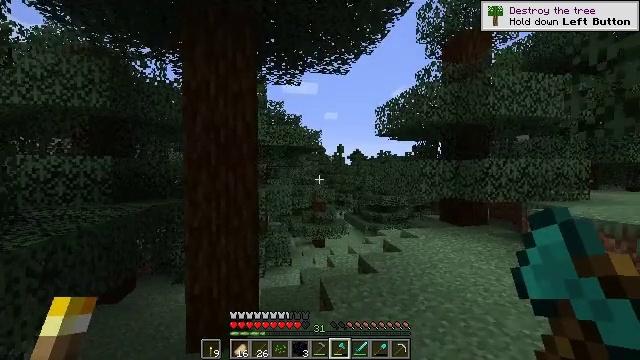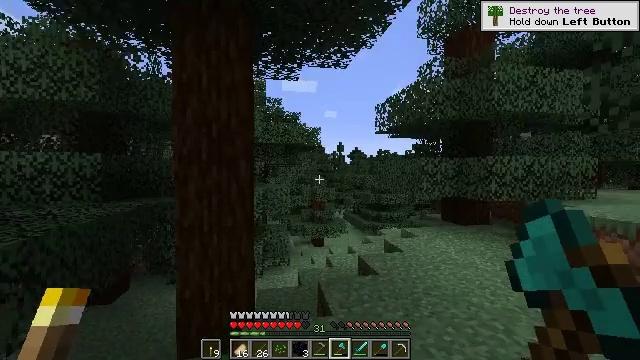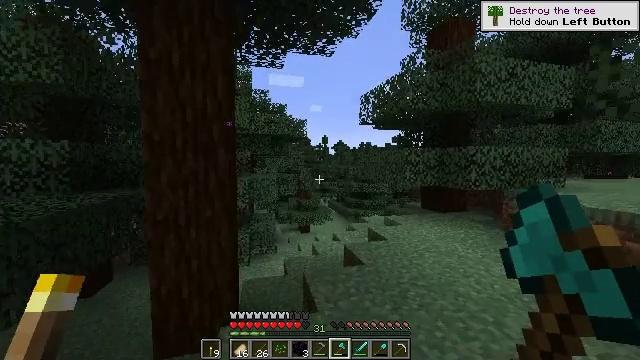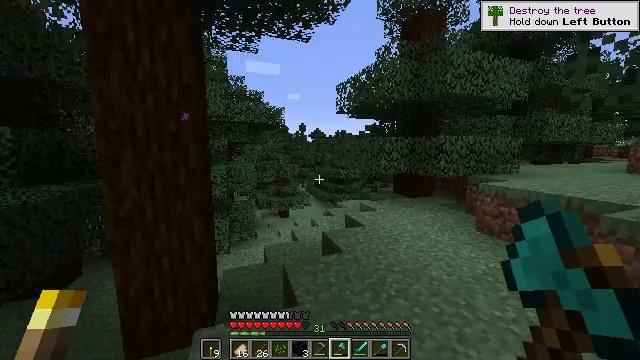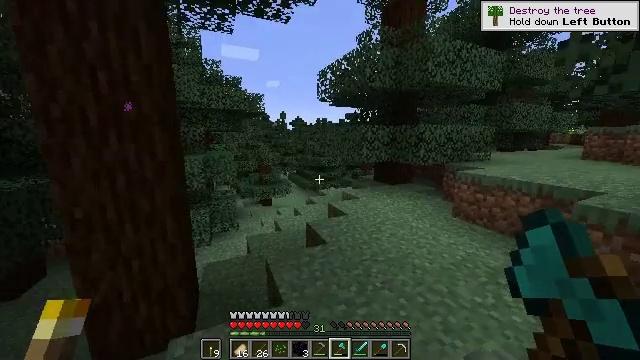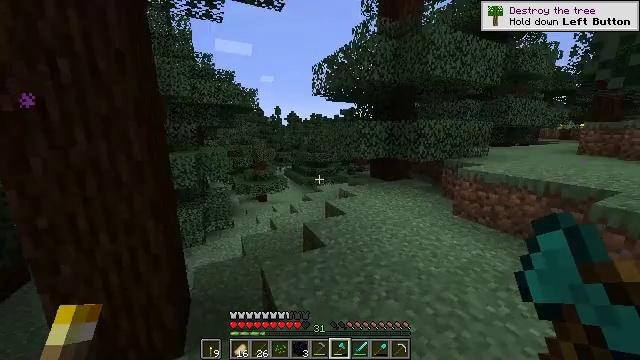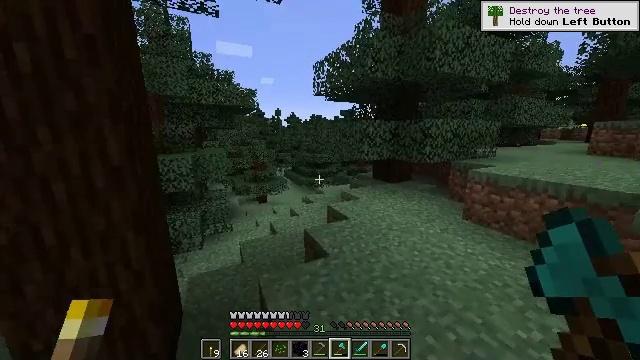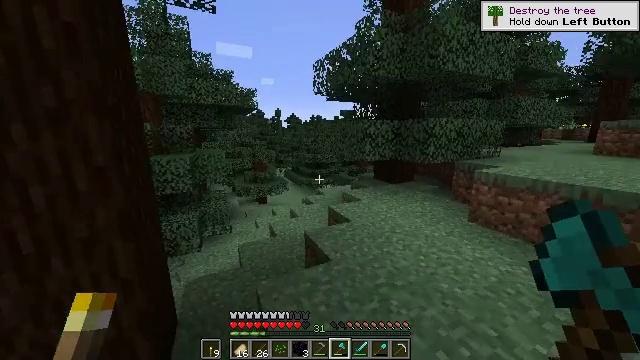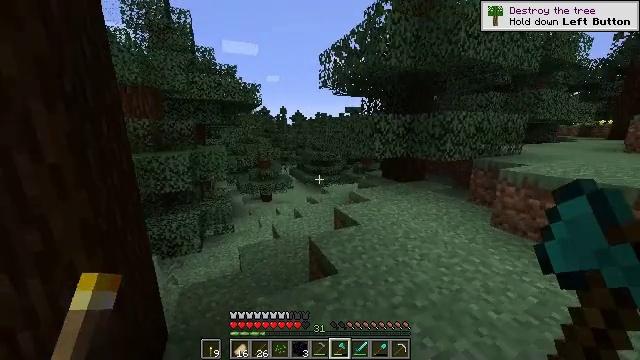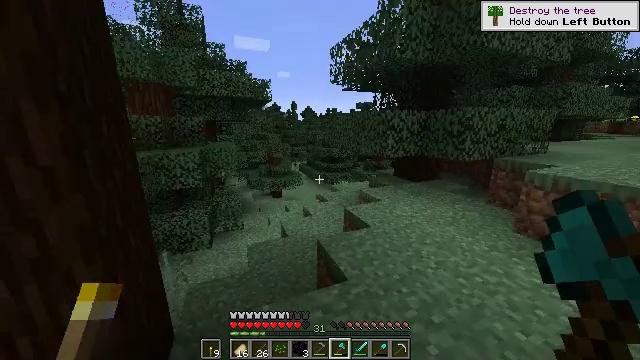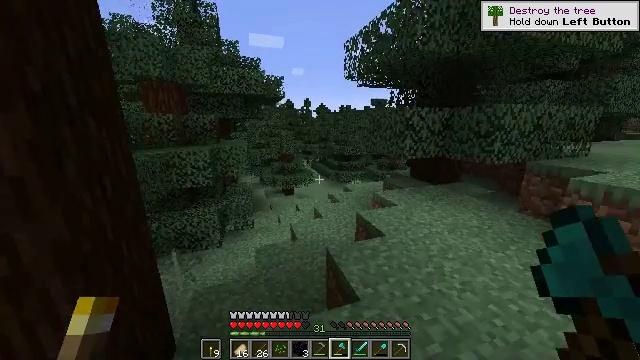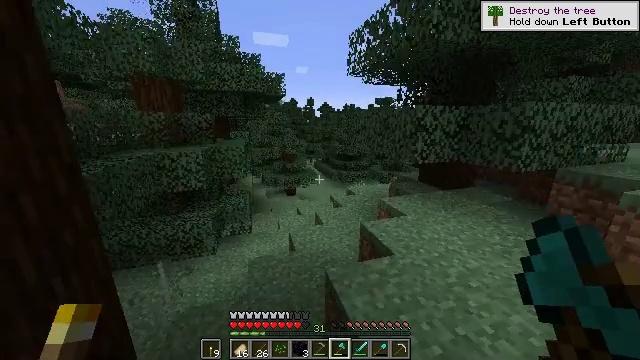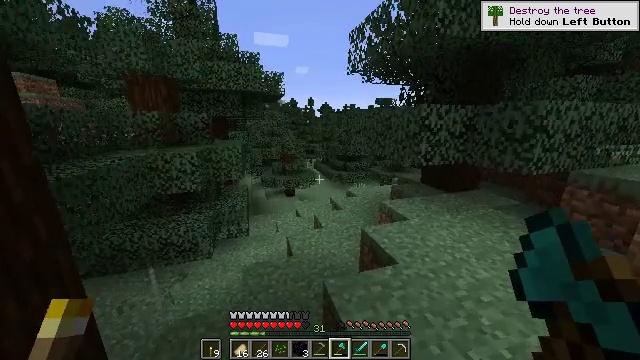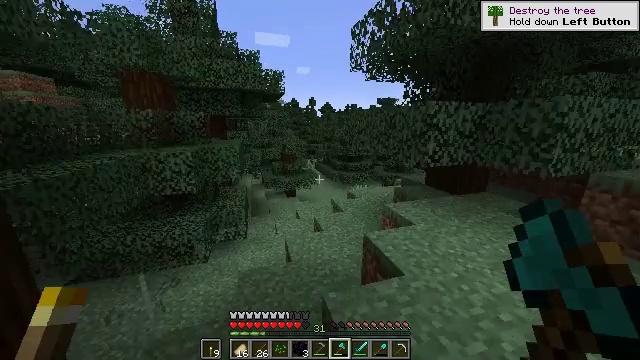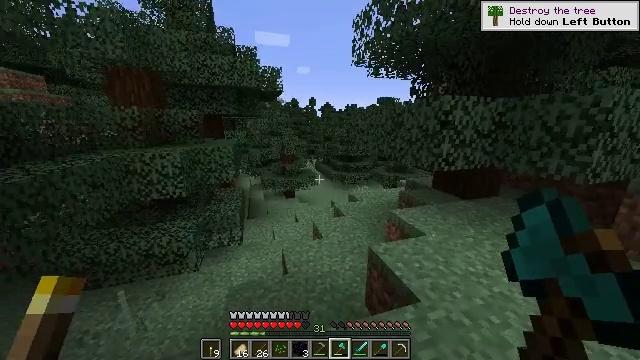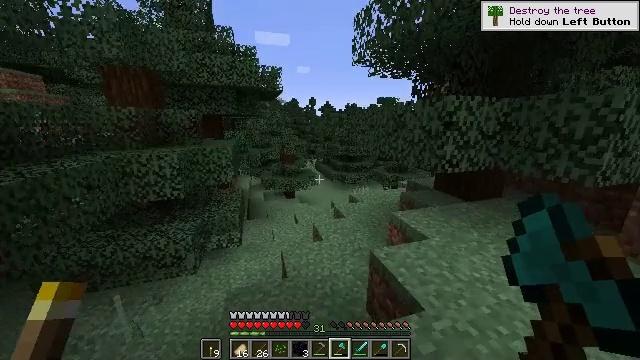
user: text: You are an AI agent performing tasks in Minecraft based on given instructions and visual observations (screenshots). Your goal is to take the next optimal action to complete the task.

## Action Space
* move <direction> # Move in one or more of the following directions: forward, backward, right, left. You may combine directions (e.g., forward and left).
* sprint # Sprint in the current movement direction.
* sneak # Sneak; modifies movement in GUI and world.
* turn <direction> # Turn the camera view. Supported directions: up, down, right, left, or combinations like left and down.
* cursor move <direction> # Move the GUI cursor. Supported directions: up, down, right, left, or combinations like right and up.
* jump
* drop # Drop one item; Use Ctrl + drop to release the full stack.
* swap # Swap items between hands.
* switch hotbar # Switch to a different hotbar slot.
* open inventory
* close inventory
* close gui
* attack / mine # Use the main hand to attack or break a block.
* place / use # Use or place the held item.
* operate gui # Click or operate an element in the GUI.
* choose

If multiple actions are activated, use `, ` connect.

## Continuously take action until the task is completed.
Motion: motion action
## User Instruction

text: Collect the large fern.
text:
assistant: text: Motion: move forward, sprint
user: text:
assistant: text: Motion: move forward, sprint, turn right and down
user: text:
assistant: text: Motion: move forward, sprint, turn right and down
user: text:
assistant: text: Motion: move forward, sprint, turn right and down
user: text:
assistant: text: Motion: move forward, turn right and down
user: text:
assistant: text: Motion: move forward
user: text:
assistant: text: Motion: move forward
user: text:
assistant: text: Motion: move forward, turn left
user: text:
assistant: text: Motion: move forward, turn left
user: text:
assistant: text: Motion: move forward, turn left
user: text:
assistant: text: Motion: move forward
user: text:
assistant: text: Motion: move forward
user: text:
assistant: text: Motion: move forward, sprint
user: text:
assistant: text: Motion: move forward, sprint
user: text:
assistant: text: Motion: move forward, sprint
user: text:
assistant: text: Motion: move forward, sprint
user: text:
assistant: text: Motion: move forward, sprint
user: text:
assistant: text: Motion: move forward
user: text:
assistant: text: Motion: move forward
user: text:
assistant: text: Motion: move forward
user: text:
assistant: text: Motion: move forward
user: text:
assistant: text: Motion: move forward
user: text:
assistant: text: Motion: move forward, sprint
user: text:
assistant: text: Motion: move forward, sprint
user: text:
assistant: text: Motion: move forward, sprint
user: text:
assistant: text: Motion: move forward, sprint
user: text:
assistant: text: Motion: move forward, sprint
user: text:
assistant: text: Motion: move forward
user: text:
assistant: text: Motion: move forward
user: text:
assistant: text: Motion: move forward